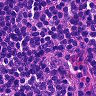
Metastatic tissue present: no